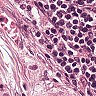
Metastatic tissue present: yes